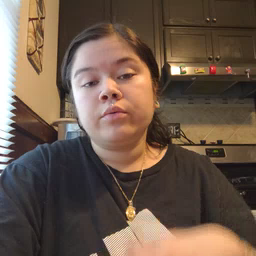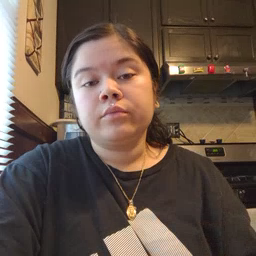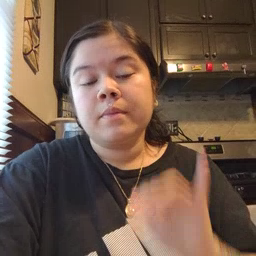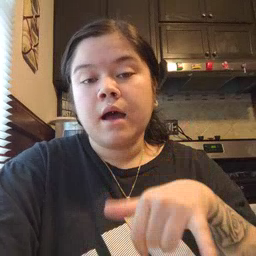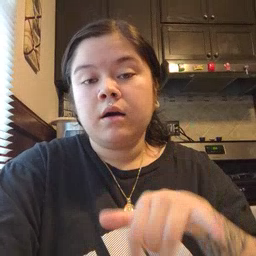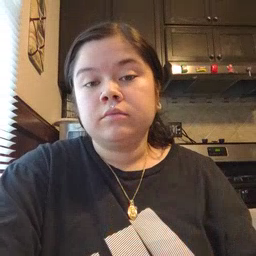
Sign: that